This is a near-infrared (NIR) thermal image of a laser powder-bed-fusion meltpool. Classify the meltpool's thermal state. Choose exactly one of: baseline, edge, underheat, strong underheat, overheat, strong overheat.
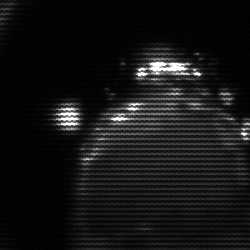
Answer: edge